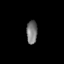
Tissue: prostate
Cell type: T cells
Senescence score: 0.3455
Nuclear area (px): 247
Mean DAPI intensity: 118.834